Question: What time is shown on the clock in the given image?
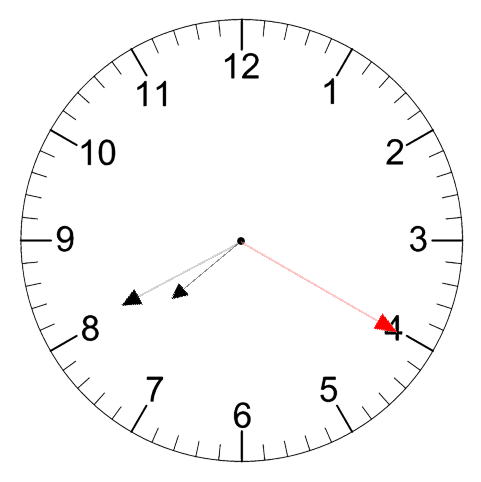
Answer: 07:40:20